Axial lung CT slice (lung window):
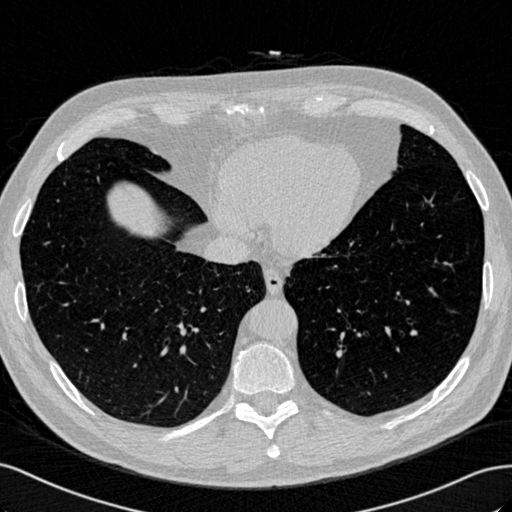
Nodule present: no